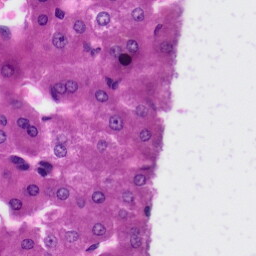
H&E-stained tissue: Liver